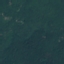
Label: Forest